Question: I have a UIView where I would like to draw a Circle that extends past the frame of the UIView,
I have set the masksToBounds to NO - expecting that I can draw past outside the bounds of the UIView by 5 pixels on the right and bottom.
I expect the oval to not get clipped but it does get clipped and does not draw outside the bounds?
'''
- (void)drawRect:(CGRect)rect
{
int width = self.bounds.size.width;
int height = self.bounds.size.height;
self.layer.masksToBounds = NO;
//// Rounded Rectangle Drawing
//// Oval Drawing
UIBezierPath* ovalPath = [UIBezierPath bezierPathWithOvalInRect: CGRectMake(0, 0, width+5, height+5)];
[[UIColor magentaColor] setFill];
[ovalPath fill];
[[UIColor blackColor] setStroke];
ovalPath.lineWidth = 1;
[ovalPath stroke];
}
'''

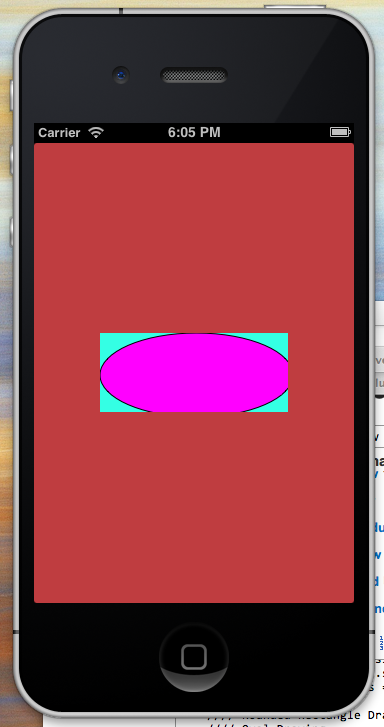
Answer: From <URL>
> UIView and NSView automatically configure the drawing environment of a
view before its drawRect: method is invoked. (In the AppKit framework,
configuring the drawing environment is called locking focus.) As part
of this configuration, the view class creates a graphics context for
the current drawing environment.This graphics context is a Quartz object (CGContext) that contains
information the drawing system requires, such as the colors to apply,
the drawing mode (stroke or fill), line width and style information,
font information, and compositing options. (In the AppKit, an object
of the NSGraphicsContext class wraps a CGContext object.) A graphics
context object is associated with a window, bitmap, PDF file, or other
output device and maintains information about the current state of the
drawing environment for that entity. A view draws using a graphics
context associated with the view's window.
Once the clipping region is set, you can only make it smaller. So, what you're trying to do isn't possible in a UIView drawRect:.